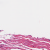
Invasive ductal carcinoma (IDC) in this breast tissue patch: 0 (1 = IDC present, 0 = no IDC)